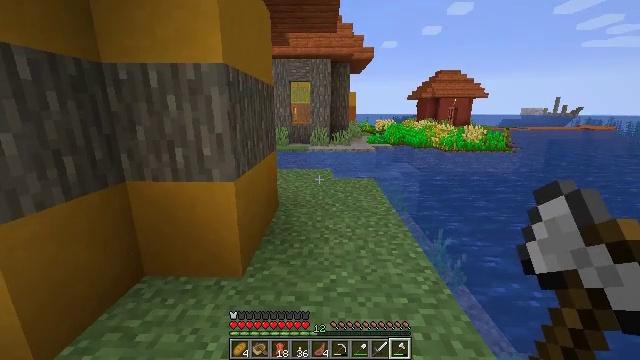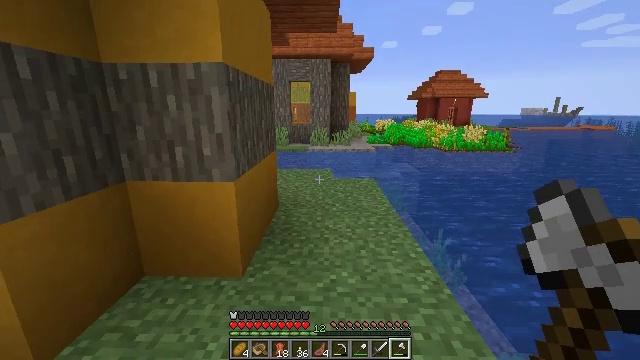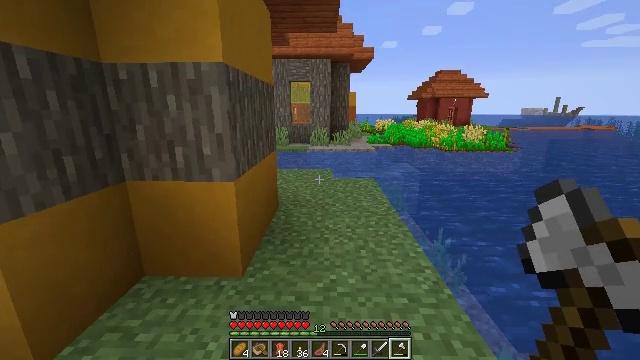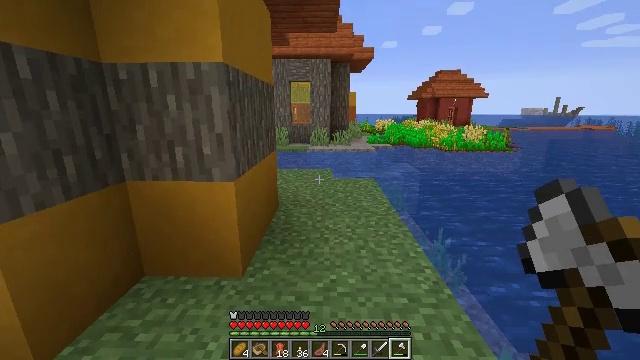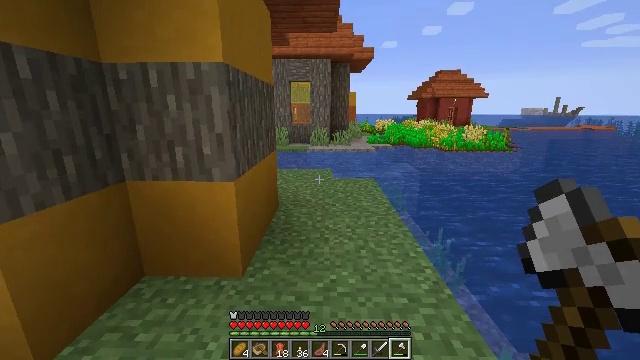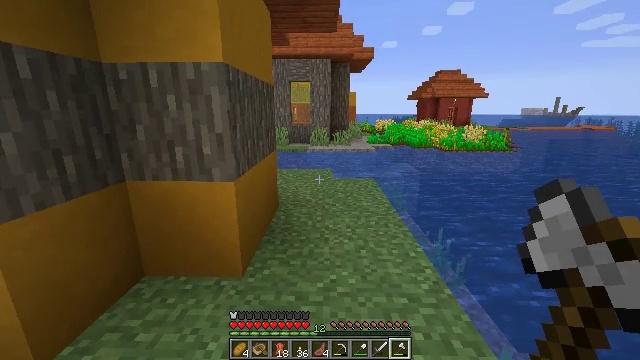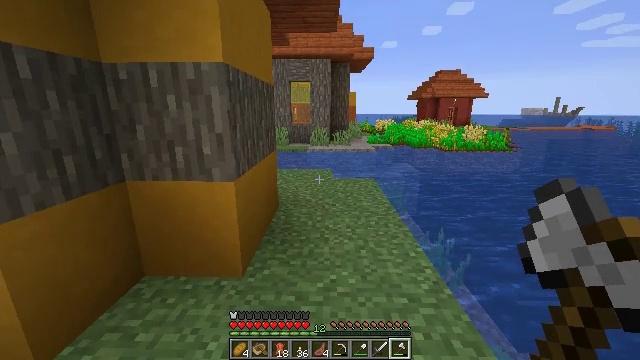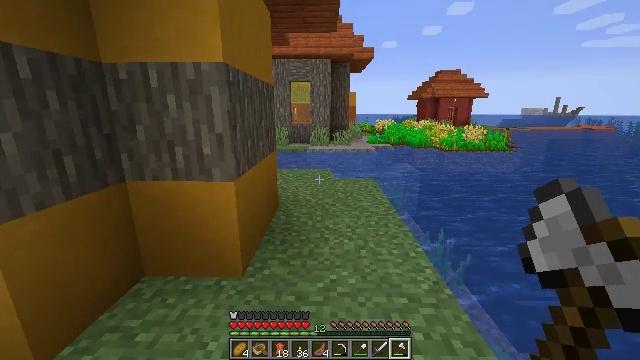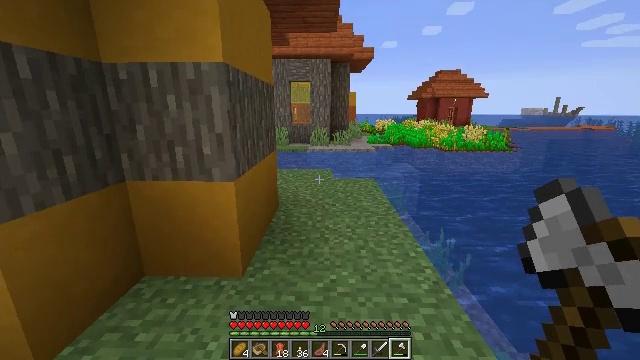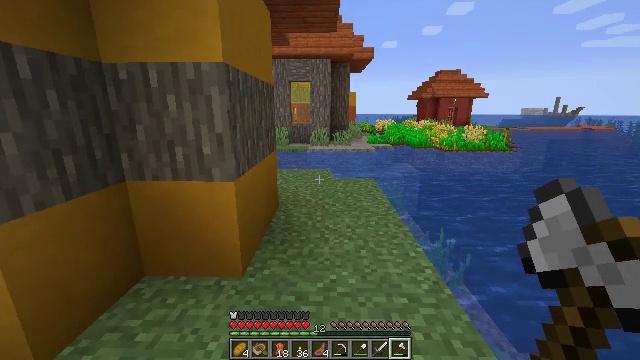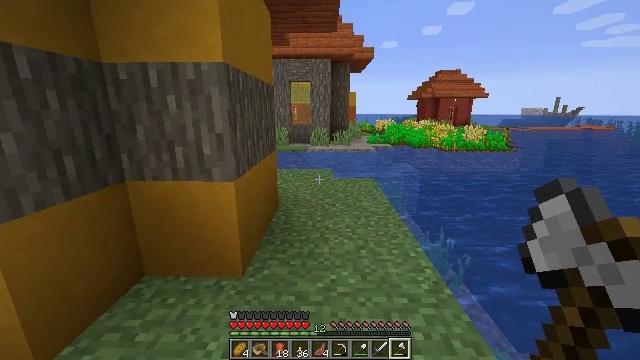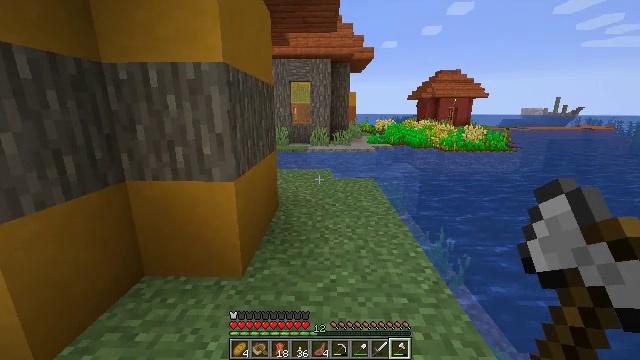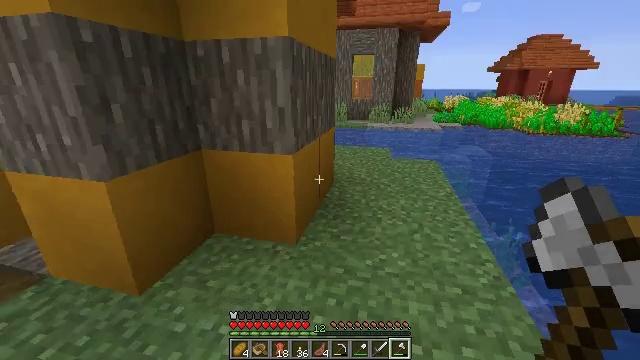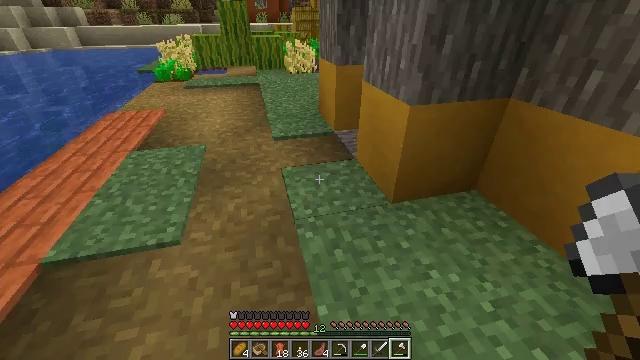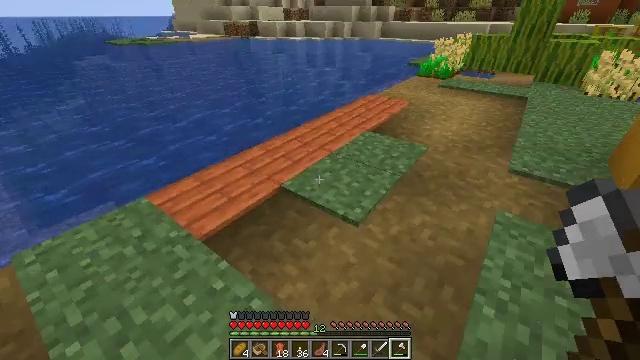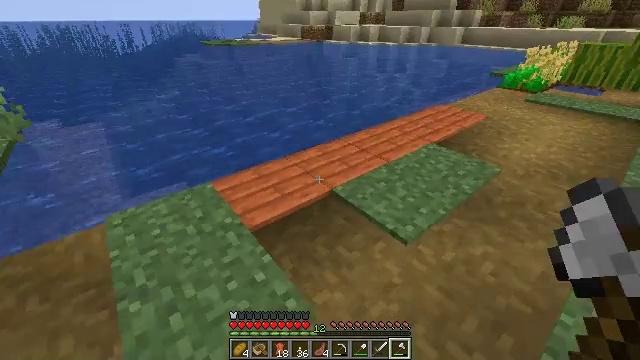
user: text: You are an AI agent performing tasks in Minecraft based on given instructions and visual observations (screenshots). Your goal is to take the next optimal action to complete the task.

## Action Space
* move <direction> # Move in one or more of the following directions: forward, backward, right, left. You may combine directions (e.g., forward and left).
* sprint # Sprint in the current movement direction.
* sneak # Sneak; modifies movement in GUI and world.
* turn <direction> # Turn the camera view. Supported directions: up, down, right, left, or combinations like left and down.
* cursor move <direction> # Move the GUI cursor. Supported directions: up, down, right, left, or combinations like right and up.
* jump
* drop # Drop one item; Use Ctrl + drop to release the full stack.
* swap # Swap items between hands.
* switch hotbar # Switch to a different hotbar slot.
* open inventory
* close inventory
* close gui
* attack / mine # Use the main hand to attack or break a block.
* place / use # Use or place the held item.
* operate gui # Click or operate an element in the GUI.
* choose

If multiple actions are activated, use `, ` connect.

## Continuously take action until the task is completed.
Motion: motion action
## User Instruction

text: Break the red bed to move it.
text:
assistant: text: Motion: no_op
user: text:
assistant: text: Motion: no_op
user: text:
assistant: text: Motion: no_op
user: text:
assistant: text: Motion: no_op
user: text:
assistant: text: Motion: no_op
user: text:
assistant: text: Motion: no_op
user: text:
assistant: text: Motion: no_op
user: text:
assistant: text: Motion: no_op
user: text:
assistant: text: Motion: no_op
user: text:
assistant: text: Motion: no_op
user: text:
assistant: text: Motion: no_op
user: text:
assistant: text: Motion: turn left and down
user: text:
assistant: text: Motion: move forward, turn left and down
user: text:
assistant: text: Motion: move forward, turn left
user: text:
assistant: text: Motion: move forward, turn left
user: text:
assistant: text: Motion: move forward, turn left
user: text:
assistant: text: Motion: move forward, turn right and up
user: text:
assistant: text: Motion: move forward, turn right
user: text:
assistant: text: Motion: move forward, sprint, turn right and up
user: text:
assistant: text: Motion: move forward, sprint, turn right
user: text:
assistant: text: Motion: move forward, sprint
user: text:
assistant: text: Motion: move forward, sprint
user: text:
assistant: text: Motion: move forward
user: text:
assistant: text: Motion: move forward
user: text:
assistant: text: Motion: move forward, sprint, turn right and up
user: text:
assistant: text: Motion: move forward, sprint, turn right and up
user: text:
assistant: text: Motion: move forward, sprint, turn right and up
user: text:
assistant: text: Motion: move forward, turn up
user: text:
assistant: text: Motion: move forward, turn right
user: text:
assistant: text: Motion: move forward, turn right and down